Question: I have an app where I want to display images like in the BBC app.

But I don't load them from a server, all pictures are in the res folder.
There are at least 72 images (jpg), all ~512*340 (each ~10kB). All together have about 1MB.
I want to display them in 340*225 and only show their full size if you click on them.
I tried to implement this via XML and via Java alone, but i only get an outofmemory when there are displayed more than 12 images.
I have searched for a solution for hours now and still havent found any.
I read the android tutorial: <URL>
and many other stackoverflow questions, but they don't look suitable for my problem.
How do i load the images into my activity? How can I resize them without wasting much RAM?
Now I load all images in my onCreate() :
'''
ImageView ivDOK01 = new ImageView(this);
ivDOK01.setImageBitmap(decodeSampledBitmapFromResource(getResources(),
R.drawable.vo_dok01, 240, 164));
ivDOK01.setOnClickListener(this);
ivDOK01.setMaxWidth(240);
ivDOK01.setPadding(5, 5, 5, 5);
ivDOK01.setAdjustViewBounds(true);
'''
--> 72 times
The setImageBitmap is from the android developer tutorial.
With this method I can display 30 of the 72 images before I get the outofmemoryerror.
But I would have a problem if images were a little bit bigger.
Is there an option to only have the images in the RAM that are displayed?
How does the normal Android Galery do that, where you can scoll fast over hundreds of images?
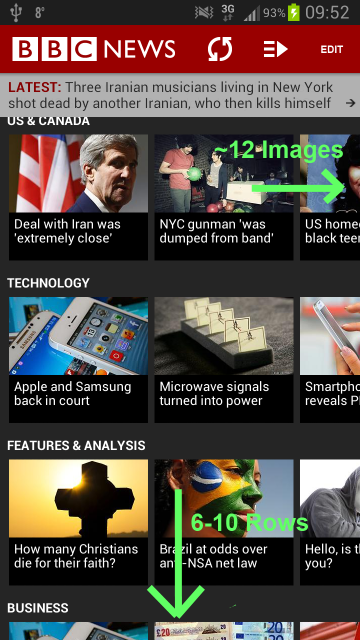
Answer: I converted the jpg Images to bmp (where they were about 12mb) and reduced the qualtity and the size to 340*225. (Now they have about 4mb)
Then I just load them asynchron into the program.
Next I will try how I can use jpg without loosing performace or getting too much memory.